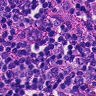
Metastatic tissue present: no